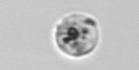
Label: Amoeba